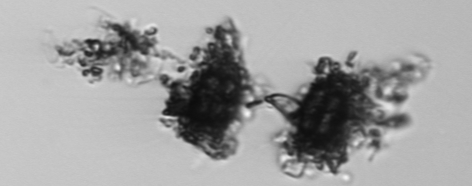
Label: Thalassiosira_TAG_external_detritus